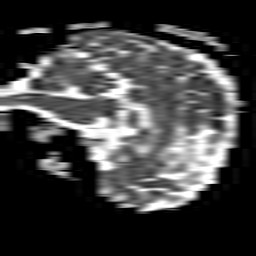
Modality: ADC
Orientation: sagittal
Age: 47
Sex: female
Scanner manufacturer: philips
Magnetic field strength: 1.5 T
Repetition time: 3.398 s
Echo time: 0.06922 s